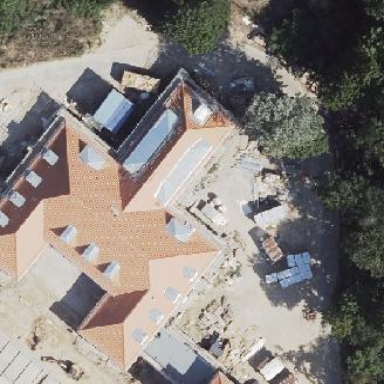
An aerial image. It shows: Building with hipped roof design.